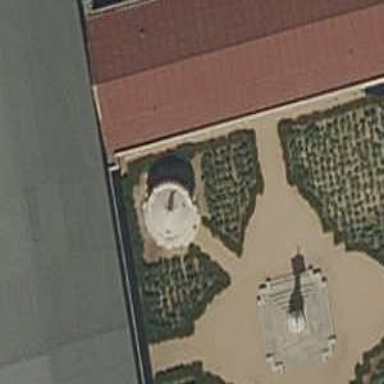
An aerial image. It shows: Historic mausoleum serving as tomb.